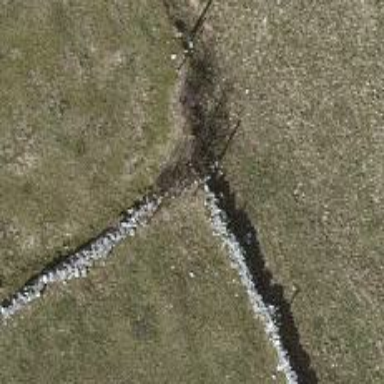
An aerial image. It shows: Wall made of dry stone.